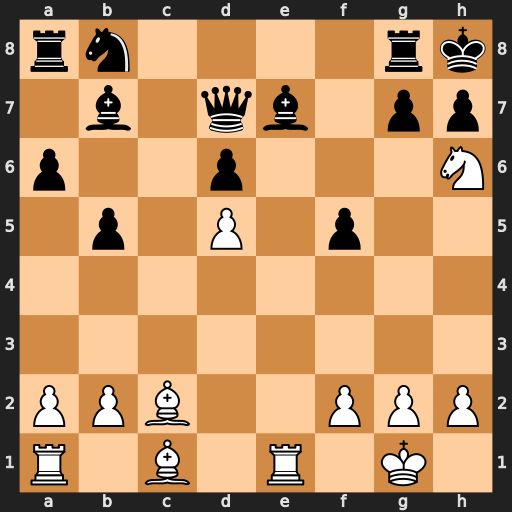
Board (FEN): rn4rk/1b1qb1pp/p2p3N/1p1P1p2/8/8/PPB2PPP/R1B1R1K1
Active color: w
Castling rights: -
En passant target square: -
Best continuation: Nf7#